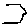
Label: hexagon